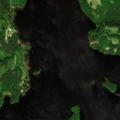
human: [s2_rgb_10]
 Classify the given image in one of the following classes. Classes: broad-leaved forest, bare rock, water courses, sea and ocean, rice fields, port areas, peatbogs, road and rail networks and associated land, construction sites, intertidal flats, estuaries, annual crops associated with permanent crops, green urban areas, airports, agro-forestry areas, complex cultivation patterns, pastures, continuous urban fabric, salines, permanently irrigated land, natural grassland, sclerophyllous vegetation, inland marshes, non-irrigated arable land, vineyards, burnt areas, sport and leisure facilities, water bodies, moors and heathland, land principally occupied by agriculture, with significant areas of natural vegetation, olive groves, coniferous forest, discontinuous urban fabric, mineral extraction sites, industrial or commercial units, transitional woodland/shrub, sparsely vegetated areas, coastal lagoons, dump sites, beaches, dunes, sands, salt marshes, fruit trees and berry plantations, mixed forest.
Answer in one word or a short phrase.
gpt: broad-leaved forest, mixed forest, water bodies